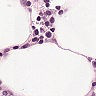
Metastatic tissue present: no